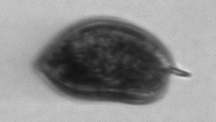
Label: Prorocentrum_micans